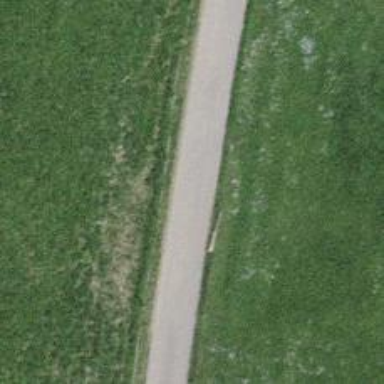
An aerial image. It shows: Unpaved unclassified road.